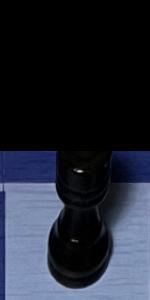
Label: Rook_Black